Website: macys
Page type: delivery-shipping
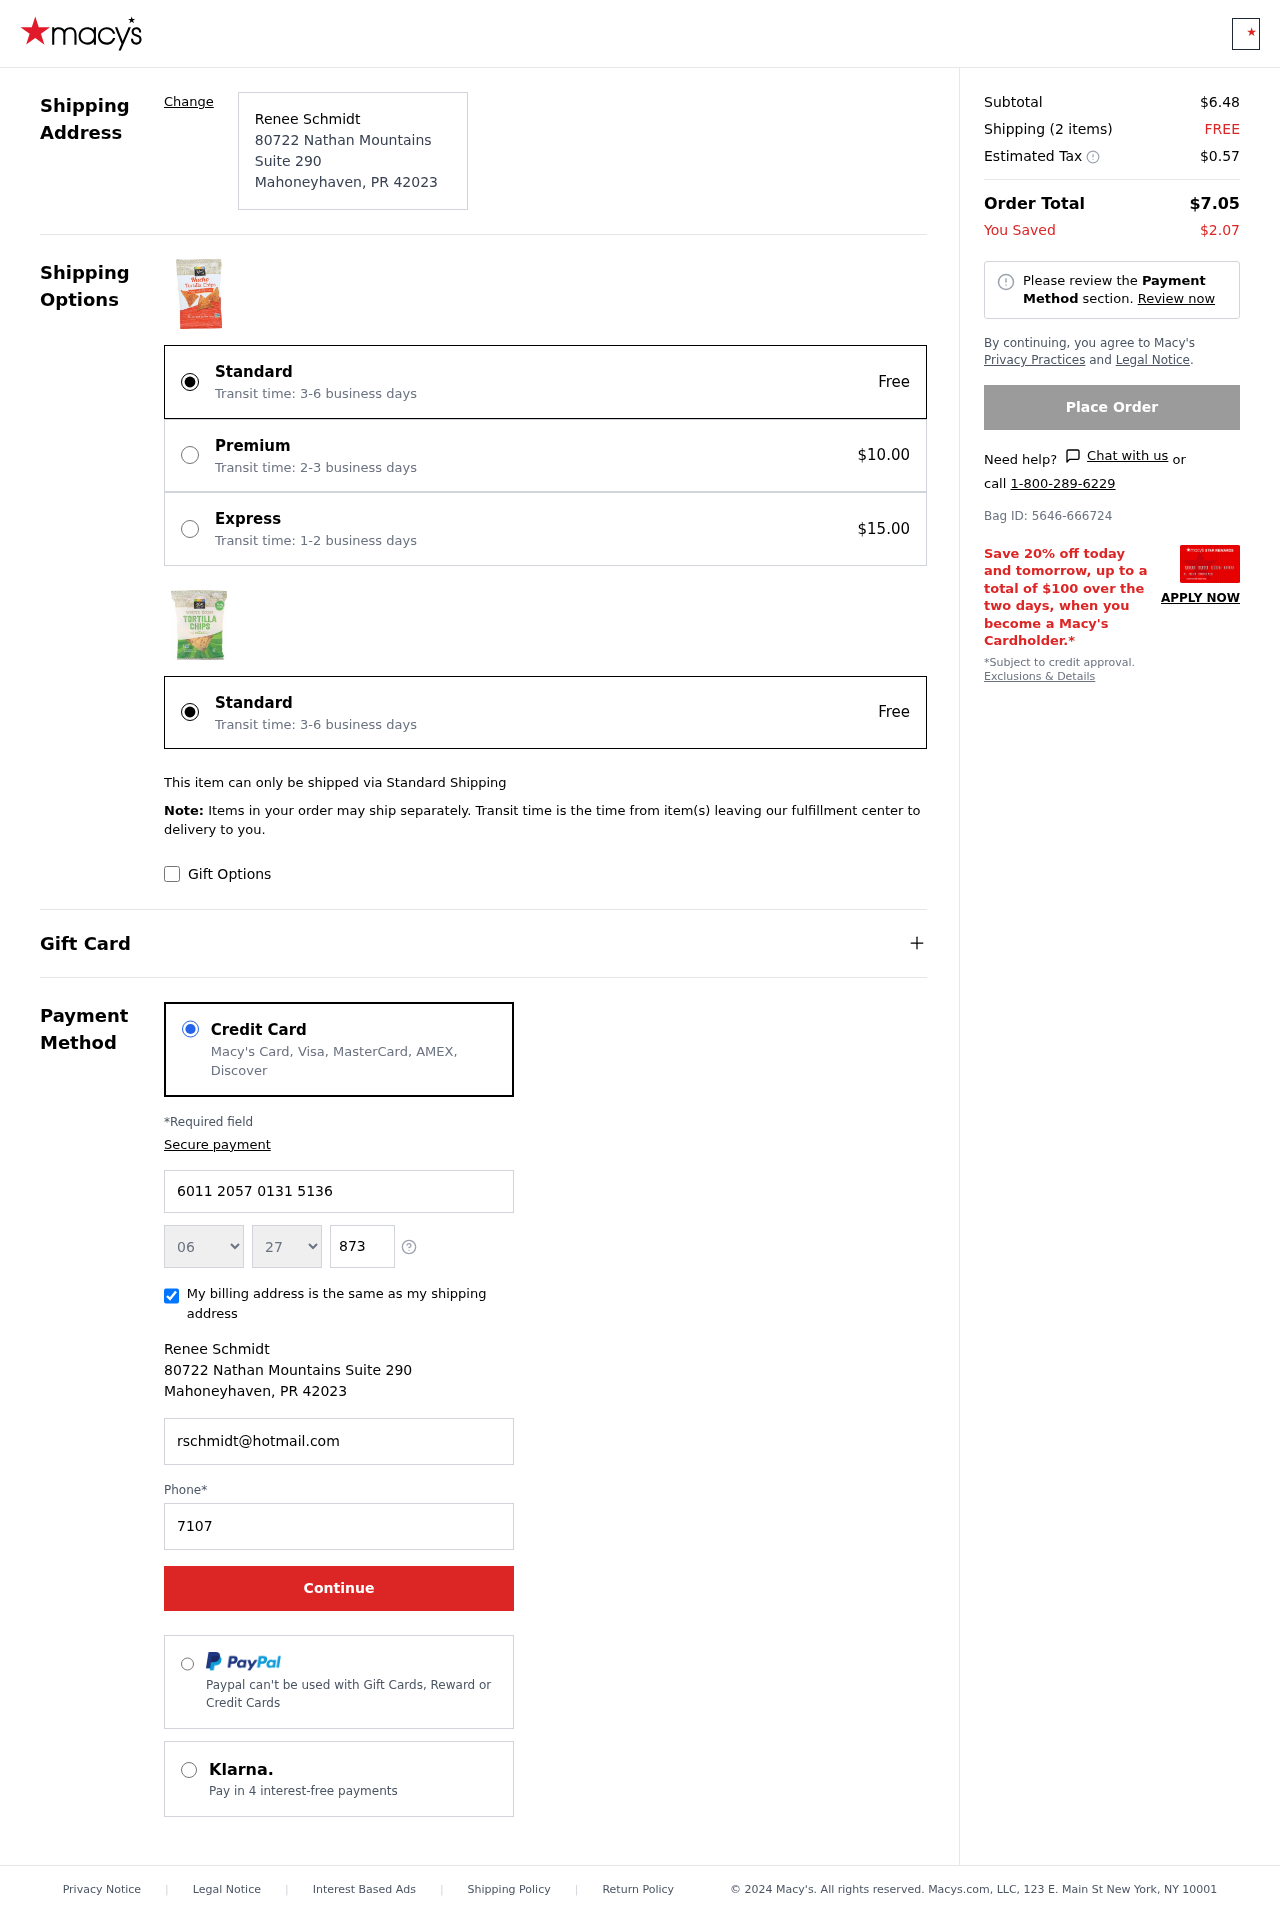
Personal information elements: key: PII_CARD_EXPIRY_MONTH
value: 06
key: PII_CARD_EXPIRY_YEAR
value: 27
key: PII_CITY
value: Mahoneyhaven
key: PII_CITY_STATE_ZIP
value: Mahoneyhaven, PR 42023
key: PII_FULLNAME
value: Renee Schmidt
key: PII_POSTCODE
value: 42023
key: PII_STATE_ABBR
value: PR
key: PII_STREET
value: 80722 Nathan Mountains Suite 290
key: PII_CARD_NUMBER
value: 6011 2057 0131 5136
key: PII_CARD_CVV
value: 873
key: PII_EMAIL
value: rschmidt@hotmail.com
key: PII_PHONE
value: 7107631891
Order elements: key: ORDER_SUBTOTAL
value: $6.48
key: ORDER_NUM_ITEMS
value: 2
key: ORDER_SHIPPING_COST
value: FREE
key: ORDER_TAX
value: $0.57
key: ORDER_TOTAL
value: $7.05
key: ORDER_SAVINGS
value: $2.07
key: ORDER_BAG_ID
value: Bag ID: 5646-666724